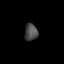
Tissue: lung
Cell type: Epithelial cells
Senescence score: 0.1511
Nuclear area (px): 219
Mean DAPI intensity: 73.639